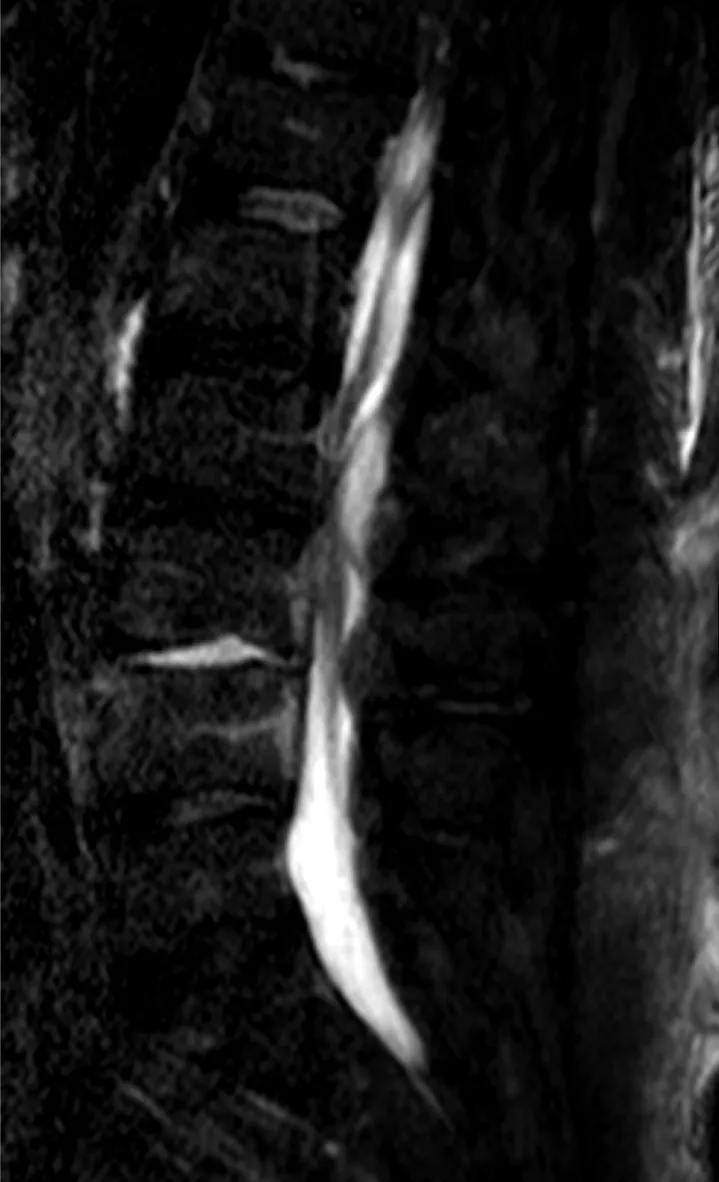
Sagittal STIR MR image of the lumbar spine showing an abnormal
signal within the disc space and subtle signal abnormality along the
endplates at L3-L4 as well as an epidural collection posteriorly at L2-L3 (originator: Jennifer Sommer).
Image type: radiology (mri)